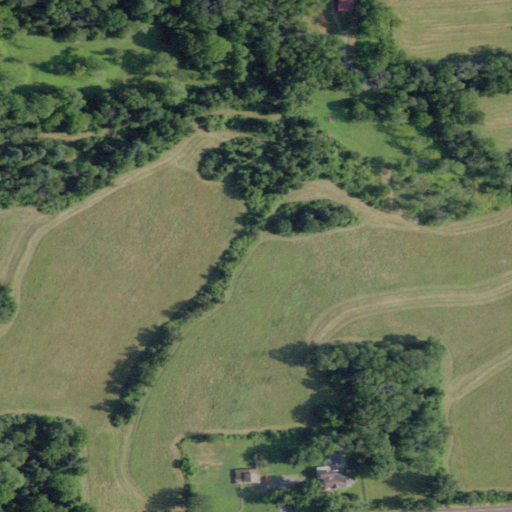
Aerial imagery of mountain in New Jersey named Bald Pate containing pasture, deciduous forest, mixed forest, open development, and low intensity development